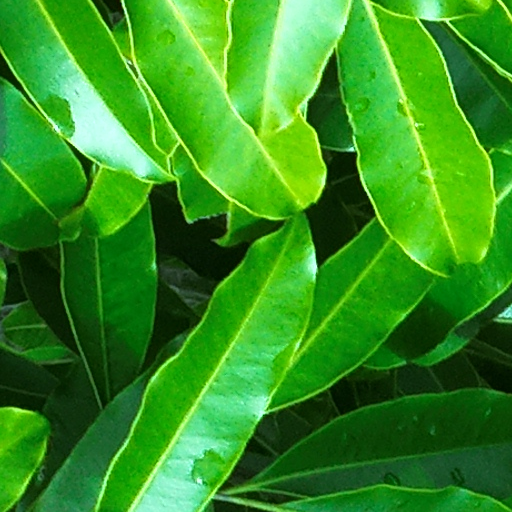
Species: Aspidosperma desmanthum
GBIF accepted scientific name: Aspidosperma desmanthum
Crown area (m\u00b2): 121.265